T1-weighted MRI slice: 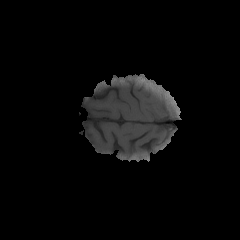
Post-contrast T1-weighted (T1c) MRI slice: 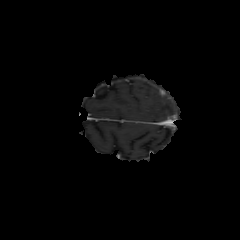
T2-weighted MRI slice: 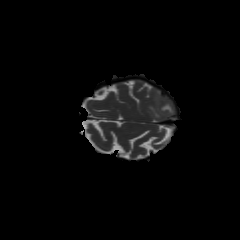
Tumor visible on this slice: yes